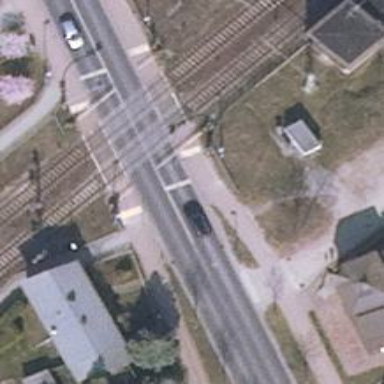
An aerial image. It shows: Level crossing at the railway with full barrier.